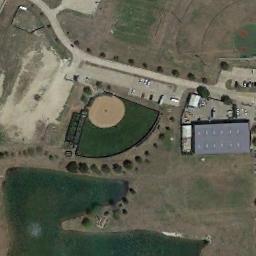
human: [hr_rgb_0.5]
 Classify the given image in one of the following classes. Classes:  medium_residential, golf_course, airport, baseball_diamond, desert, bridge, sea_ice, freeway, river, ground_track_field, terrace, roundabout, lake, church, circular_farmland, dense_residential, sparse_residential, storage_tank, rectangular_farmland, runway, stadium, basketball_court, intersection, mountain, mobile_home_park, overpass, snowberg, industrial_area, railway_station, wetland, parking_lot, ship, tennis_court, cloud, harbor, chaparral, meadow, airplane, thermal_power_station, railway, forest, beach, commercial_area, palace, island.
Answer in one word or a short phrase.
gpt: baseball_diamond